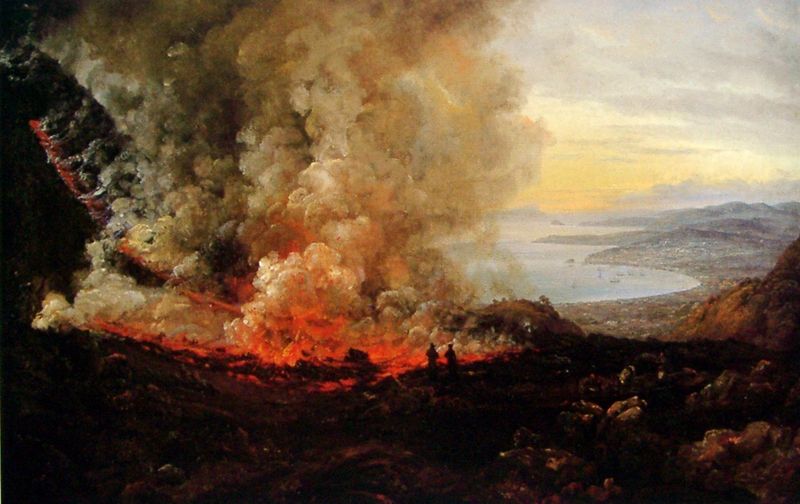
Titel: Ein Ausbruch des Vesuv
Künstler: Johan Christian Clausen Dahl
Standort: København
Institution: Statens Museum for Kunst
Schlagwörter: berg, blau, dunkel, felsen, feuer, gemälde, himmel, mann, meer, wasser, wolken, fluss, gelb, grün, landschaft, menschen, ocker, sand, see, stadt, ufer, braun, grau, hell, licht, männer, orange, schwarz, vordergrund, weiss, blick, rot, wolke, leute, malerei, mensch, stehen, stein, steine, bild, ebene, erde, ferne, horizont, häuser, hügel, natur, weite, gewässer, qualm, rauch, sonne, paar, personen, person, boote, aussicht, küste, schiffe, strand, italien, zwei, beobachten, berge, fels, gebirge, hitze, dunst, sonnenuntergang, geröll, hafen, romantik, beobachter, brand, dampf, gewalt, luft, turner, unglück, untergang, kraft, bucht, ortschaft, panorama, hell dunkel, brennen, flammen, glut, lava, vulkan, waldbrand, rückenfigur, sonnig, wärme, schein, hilfe, rauchwolke, brandt, glühen, asche, ausbruch, golf, vesuv, vulkanausbruch, mittelmeer, inferno, sizilien, neapel, meeresbucht, rauchwolken, verbrennen, ätna, adria, krater, magma, glühend, brant, lawa, geologie, bucht von neapel, verbrandt, schifffe, 2, ndunkel, bumm, lave, etnaausbruch, großbrand, froßfeuer, grossfeuer